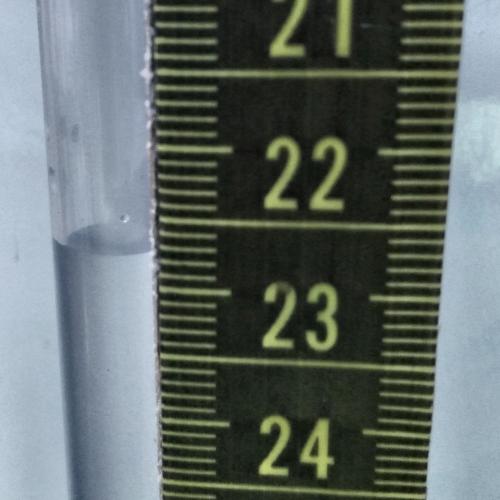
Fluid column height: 22.8 cm